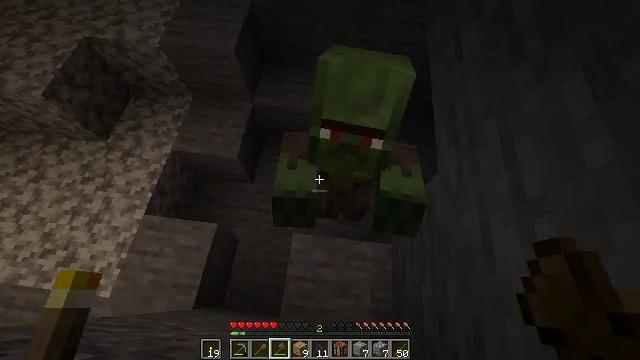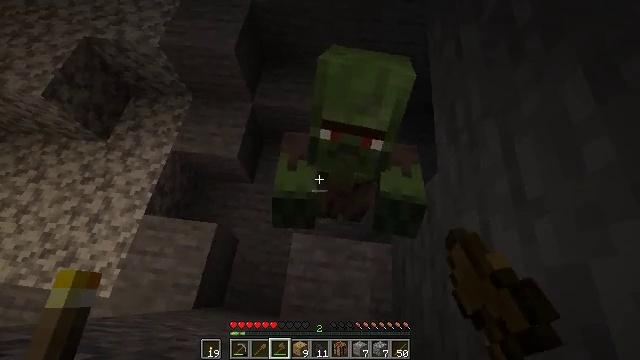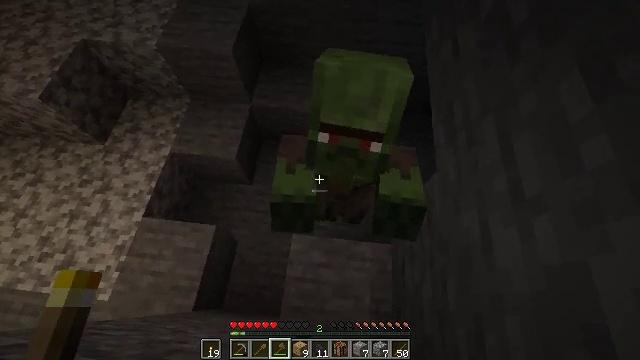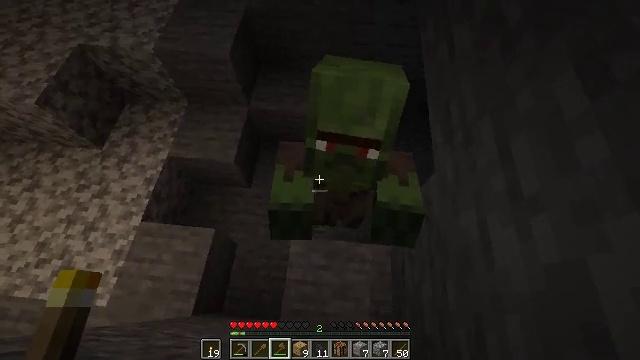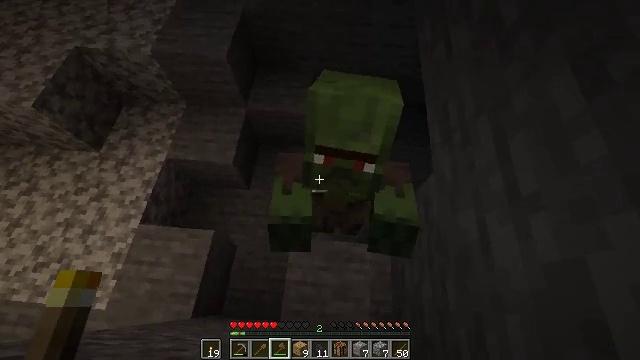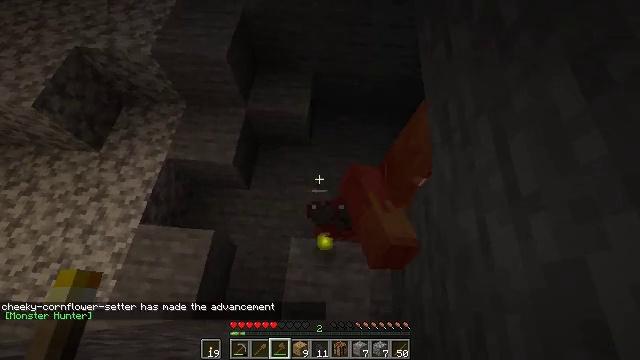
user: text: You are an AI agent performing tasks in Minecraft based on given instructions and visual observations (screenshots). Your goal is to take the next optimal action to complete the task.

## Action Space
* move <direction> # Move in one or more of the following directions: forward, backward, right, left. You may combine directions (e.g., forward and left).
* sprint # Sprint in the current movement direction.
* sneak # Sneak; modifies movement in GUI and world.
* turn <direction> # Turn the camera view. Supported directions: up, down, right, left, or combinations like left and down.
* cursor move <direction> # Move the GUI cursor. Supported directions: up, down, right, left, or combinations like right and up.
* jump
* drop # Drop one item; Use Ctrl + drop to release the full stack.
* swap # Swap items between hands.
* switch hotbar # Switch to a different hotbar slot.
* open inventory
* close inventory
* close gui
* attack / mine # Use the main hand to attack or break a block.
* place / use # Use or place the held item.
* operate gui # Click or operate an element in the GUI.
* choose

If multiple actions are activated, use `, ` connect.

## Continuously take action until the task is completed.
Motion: motion action
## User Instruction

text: Hunt the zombie villager.
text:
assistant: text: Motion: sneak, attack / mine
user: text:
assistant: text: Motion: sneak, attack / mine
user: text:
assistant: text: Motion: sneak
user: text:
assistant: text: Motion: sneak
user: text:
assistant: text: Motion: sneak, attack / mine
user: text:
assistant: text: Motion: sneak, attack / mine